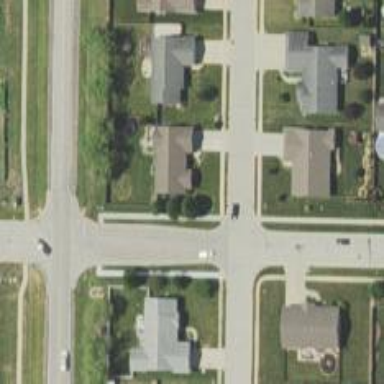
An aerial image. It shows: Smooth asphalt road in residential area.